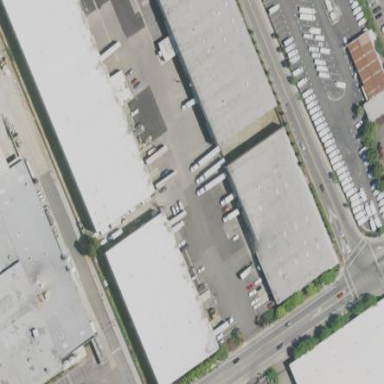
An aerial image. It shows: Warehouse.